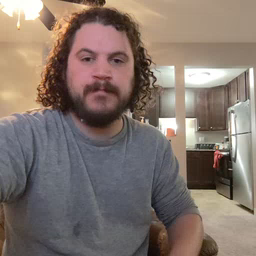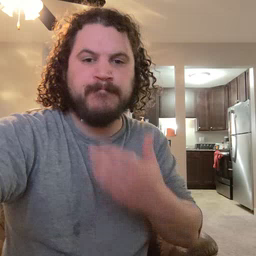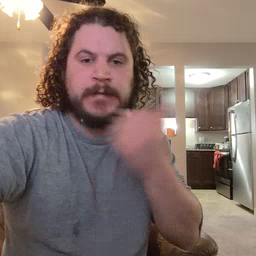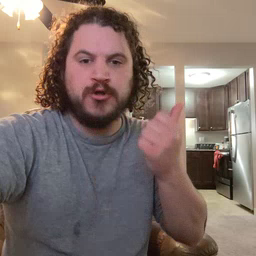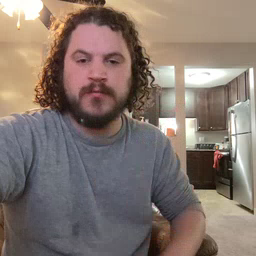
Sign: better